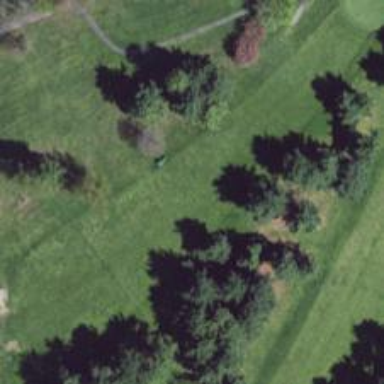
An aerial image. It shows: Golf hole.